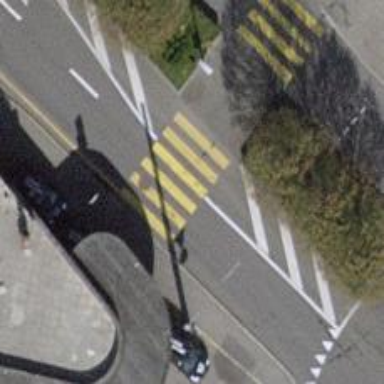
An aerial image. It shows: Kerb barrier.